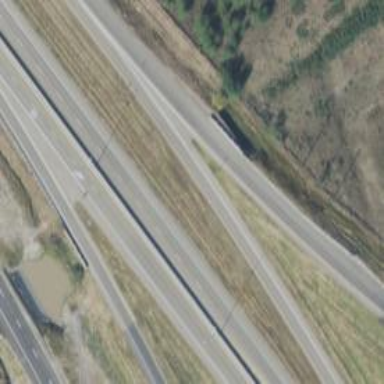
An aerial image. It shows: Trunk link highway.